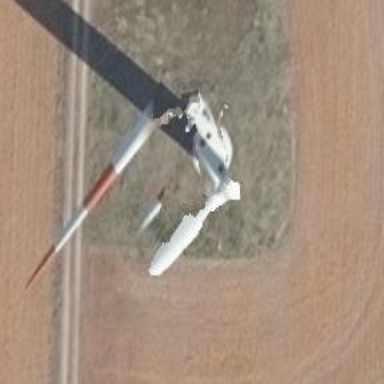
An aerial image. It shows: Wind turbine power generator.